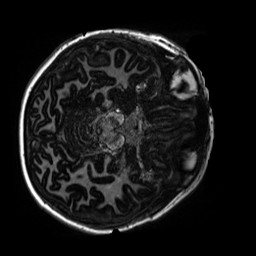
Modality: MP2RAGE
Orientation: axial
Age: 10
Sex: male
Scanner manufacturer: siemens
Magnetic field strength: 3 T
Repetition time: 4 s
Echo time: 0.00303 s